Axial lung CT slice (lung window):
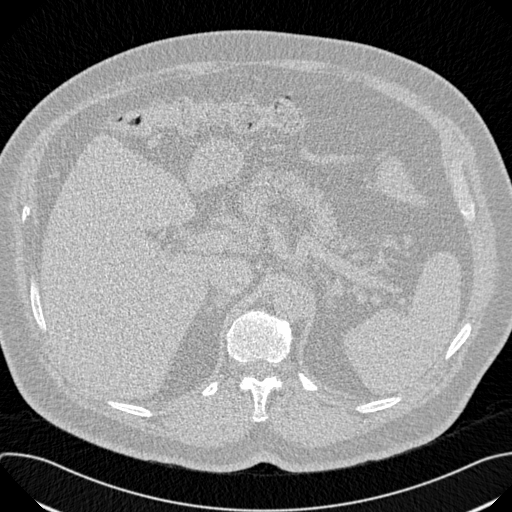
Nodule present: no